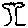
Label: tree